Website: bh-photo
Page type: customer-info-address
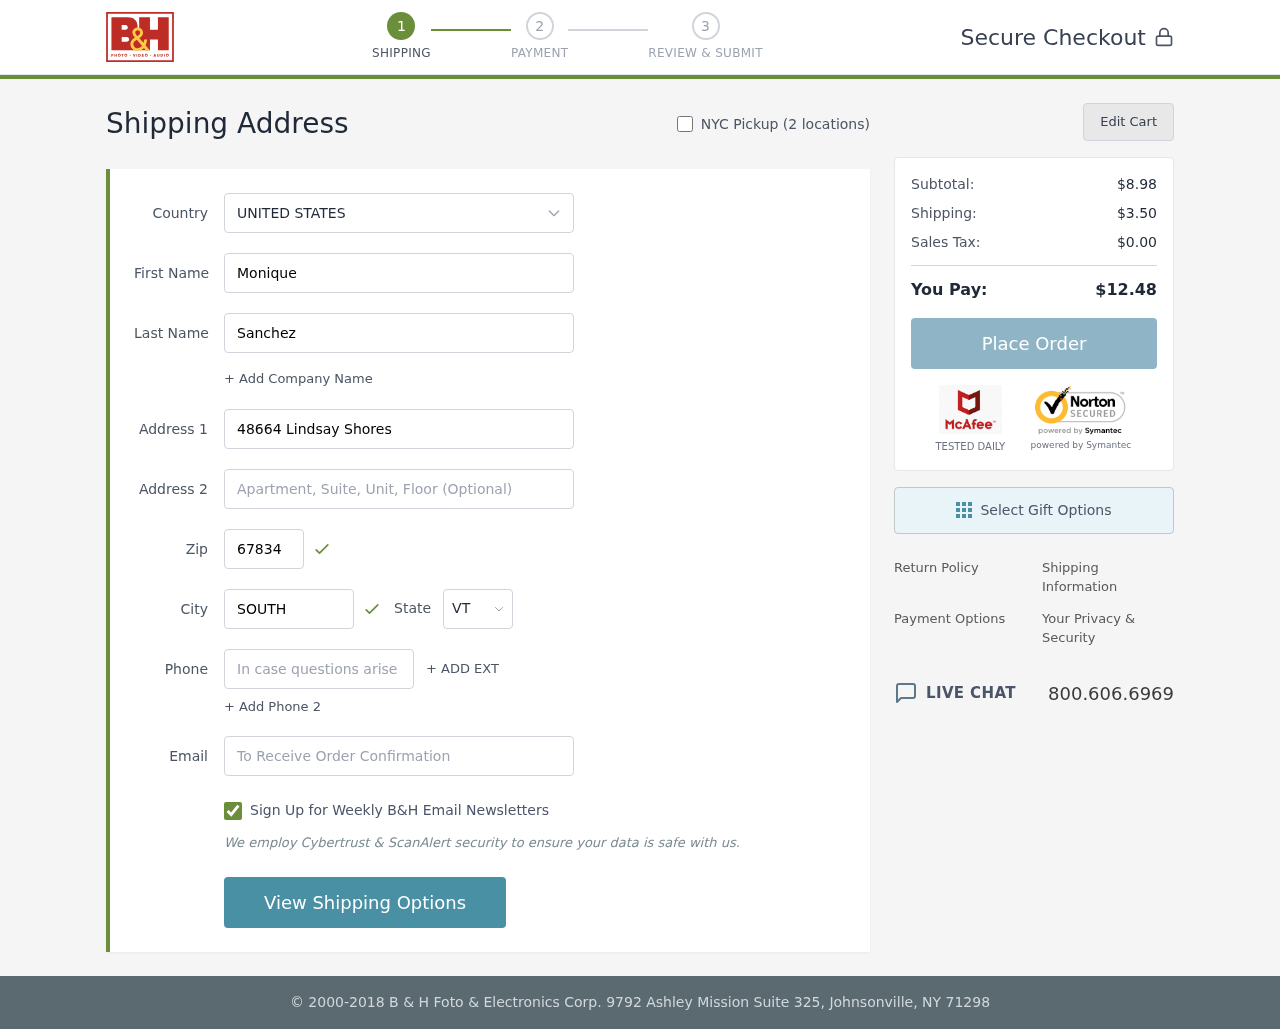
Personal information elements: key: PII_CITY
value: South Donnahaven
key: PII_COUNTRY
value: United States
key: PII_EMAIL
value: moniquesanchez@yahoo.com
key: PII_FIRSTNAME
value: Monique
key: PII_LASTNAME
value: Sanchez
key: PII_PHONE
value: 9413586099
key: PII_POSTCODE
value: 67834
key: PII_STATE_ABBR
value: VT
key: PII_STREET
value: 48664 Lindsay Shores
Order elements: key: ORDER_SUBTOTAL
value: $8.98
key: ORDER_SHIPPING_COST
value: $3.50
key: ORDER_TAX
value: $0.00
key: ORDER_TOTAL
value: $12.48